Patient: sex M, age 53
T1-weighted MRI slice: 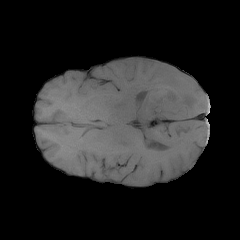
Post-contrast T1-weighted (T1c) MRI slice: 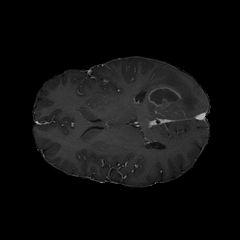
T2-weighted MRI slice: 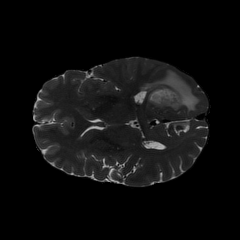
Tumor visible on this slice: yes
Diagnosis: Glioblastoma, IDH-wildtype
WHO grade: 4